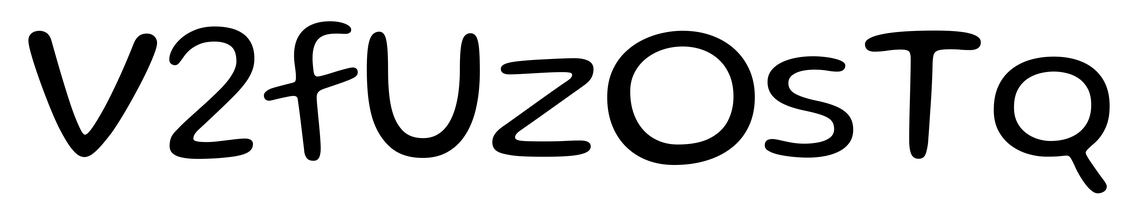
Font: Gluten_Light